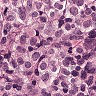
Metastatic tissue present: yes